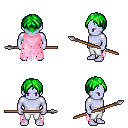
a pixel art fantasy rpg character, male body template, dark elf, purple skin, pink tattered cape, white pants, green parted hairstyle, spear, four views (front, back, left, right), 2x2 character sprite sheet, small pixel art, hard edges, no anti-aliasing